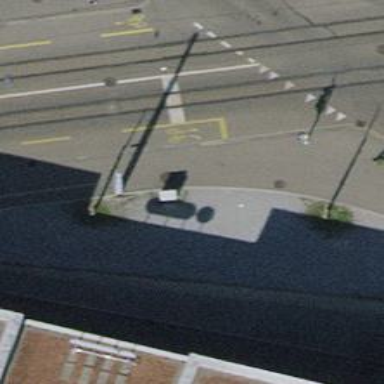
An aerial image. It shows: Power utility street cabinet.